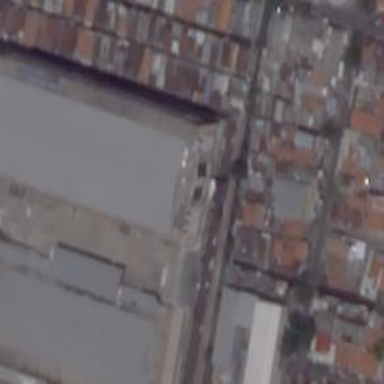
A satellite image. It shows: Mall with concrete roof.